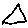
Label: triangle